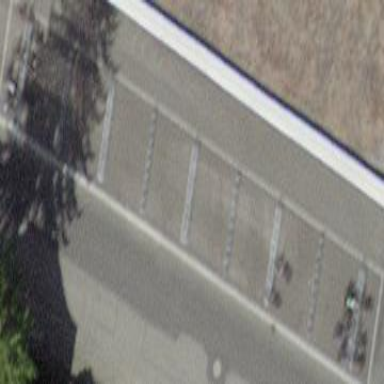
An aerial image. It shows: Safe bicycle parking with loops.